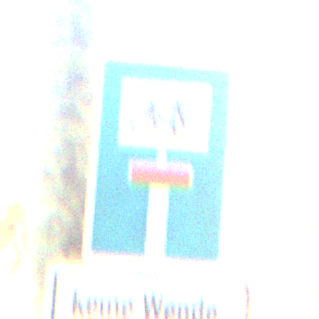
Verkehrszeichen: SackgasseRadverkehrDurchlaessig
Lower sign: HinweisGeaenderteVorfahrtVerkehrsfuehrungVerkehrsregelung3
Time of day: Midday
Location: Outdoor (Urban)
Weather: Clear
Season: NotSpecified
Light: Natural